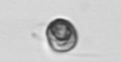
Label: Dinophyceae